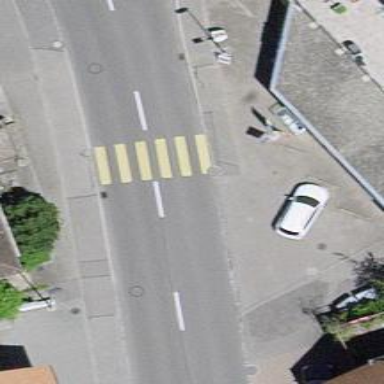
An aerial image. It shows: Zebra crossing on the road.